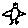
Label: bird